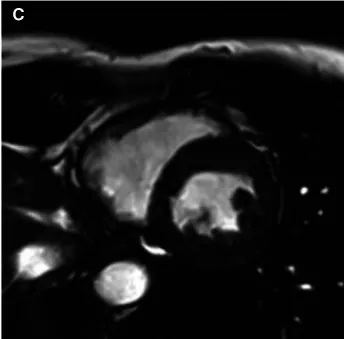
Short axis end-diastole.
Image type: radiology (mri)